Field crop: maize
Growth stage: 1
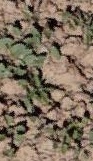
Species: convolvulus